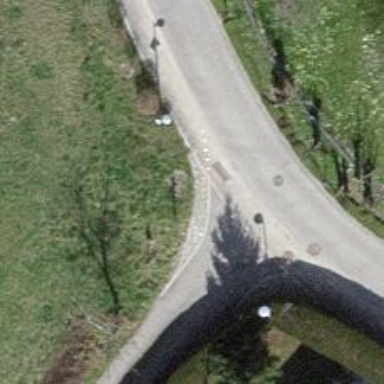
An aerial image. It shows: Guidepost mounted on pole.